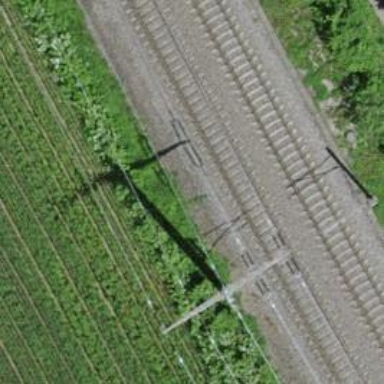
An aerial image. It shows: Railway with electrified contact lines.